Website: home-depot
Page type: delivery-shipping
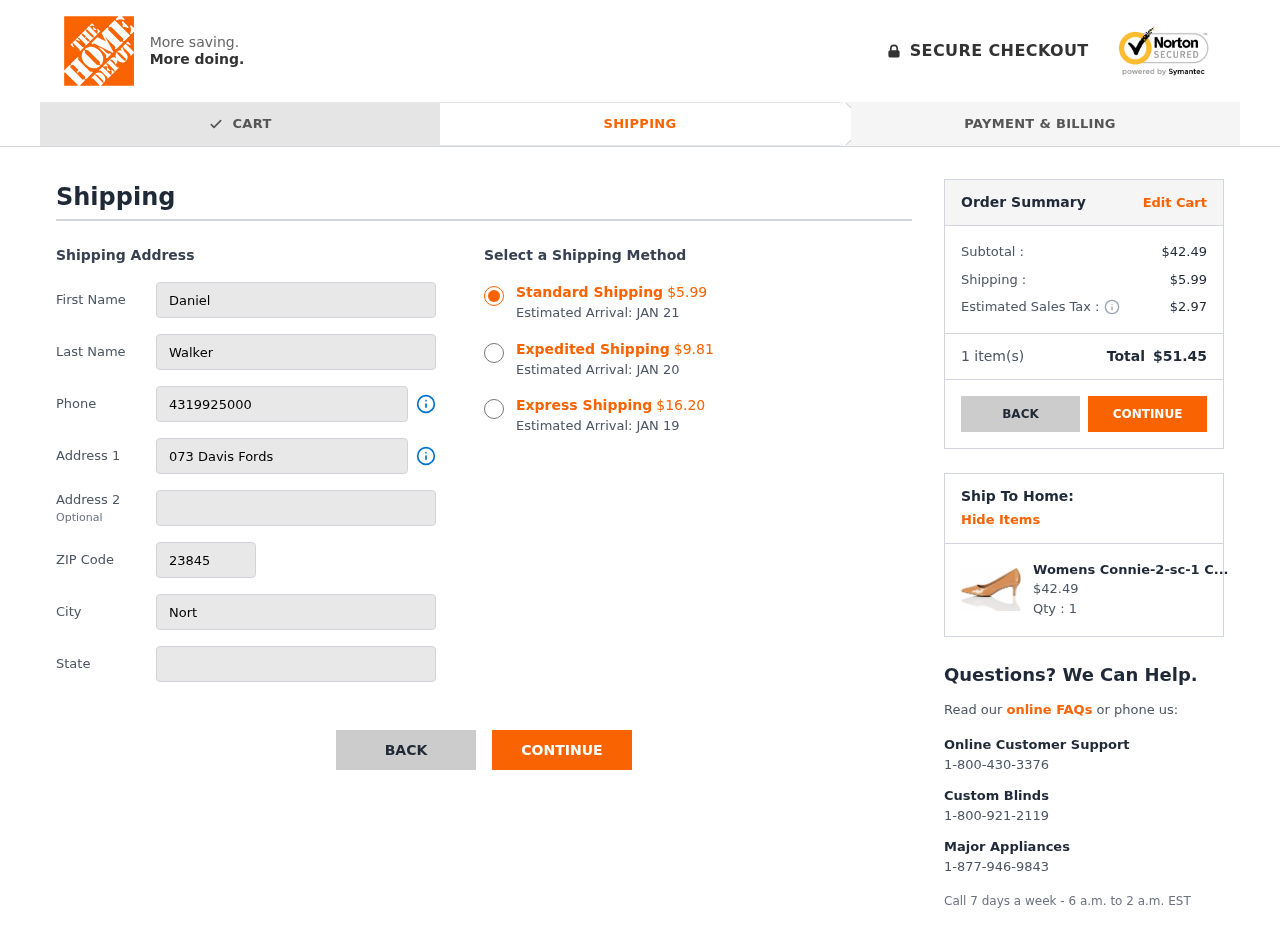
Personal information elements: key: PII_CITY
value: North Andrew
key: PII_FIRSTNAME
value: Daniel
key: PII_LASTNAME
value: Walker
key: PII_PHONE
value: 4319925000
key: PII_POSTCODE
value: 23845
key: PII_STATE
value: PW
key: PII_STREET
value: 073 Davis Fords
Product elements: key: PRODUCT1_NAME
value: Womens Connie-2-sc-1 Closed Toe Heels
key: PRODUCT1_PRICE
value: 42.49
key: PRODUCT1_QUANTITY
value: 1
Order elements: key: ORDER_SHIPPING_COST_STANDARD
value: $5.99
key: ORDER_DELIVERY_DATE
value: JAN 21
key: ORDER_SHIPPING_COST_EXPEDITED
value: $9.81
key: ORDER_DELIVERY_DATE_EXPEDITED
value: JAN 20
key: ORDER_SHIPPING_COST_EXPRESS
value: $16.20
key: ORDER_DELIVERY_DATE_EXPRESS
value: JAN 19
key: ORDER_SUBTOTAL
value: $42.49
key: ORDER_SHIPPING_COST
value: $5.99
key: ORDER_TAX
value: $2.97
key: ORDER_NUM_ITEMS
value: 1
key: ORDER_TOTAL
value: $51.45